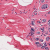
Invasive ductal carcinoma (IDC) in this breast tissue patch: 0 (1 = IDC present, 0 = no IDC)